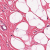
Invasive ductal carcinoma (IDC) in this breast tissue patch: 0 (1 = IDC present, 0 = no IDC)